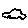
Label: car